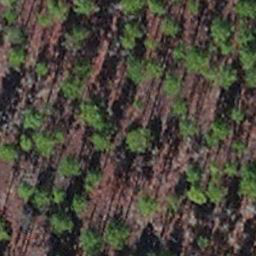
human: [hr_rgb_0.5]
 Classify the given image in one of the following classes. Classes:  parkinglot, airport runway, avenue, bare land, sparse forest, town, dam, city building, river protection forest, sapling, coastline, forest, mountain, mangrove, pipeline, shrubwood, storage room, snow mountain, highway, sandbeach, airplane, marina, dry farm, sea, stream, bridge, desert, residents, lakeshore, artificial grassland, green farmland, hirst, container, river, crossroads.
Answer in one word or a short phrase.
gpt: sapling